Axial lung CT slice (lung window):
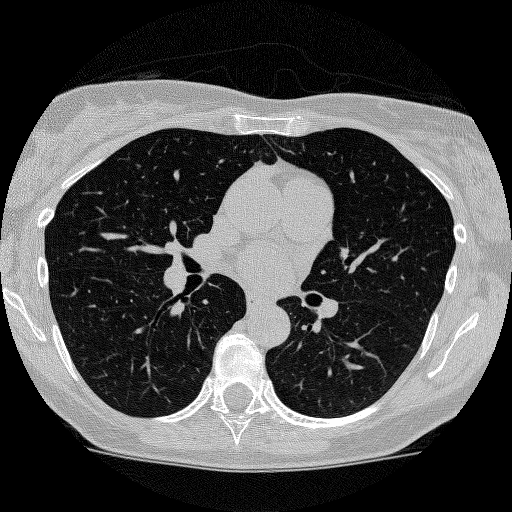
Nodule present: no